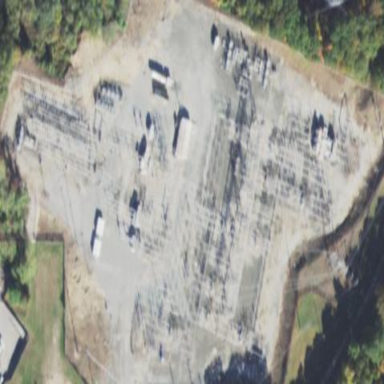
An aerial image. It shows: Outdoor transmission substation.